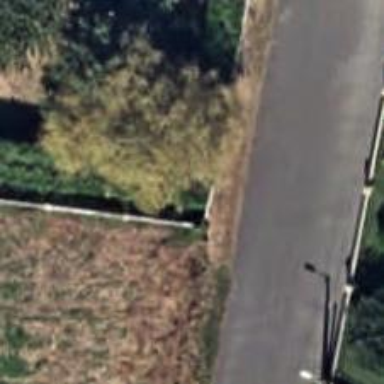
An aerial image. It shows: Hedge barrier.